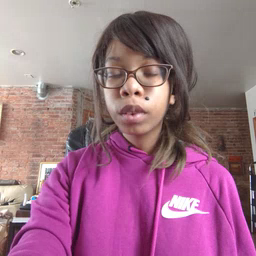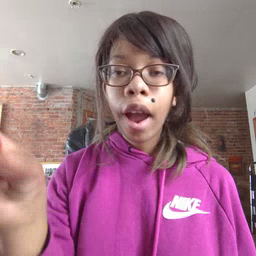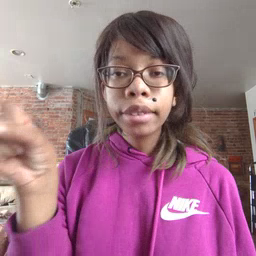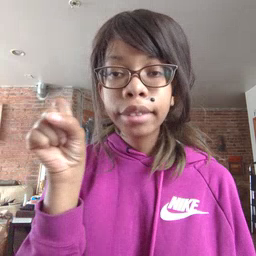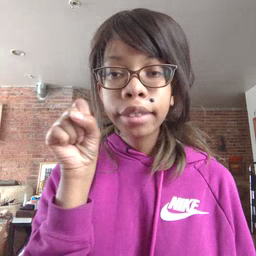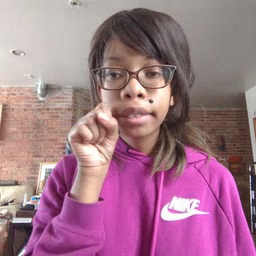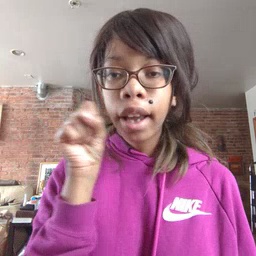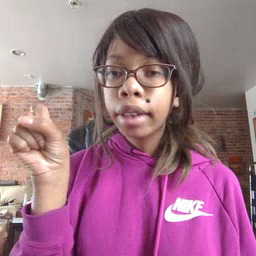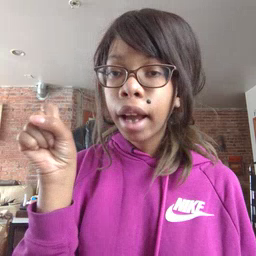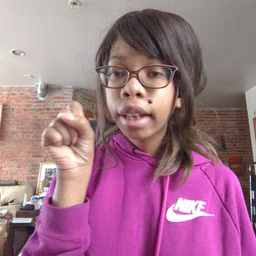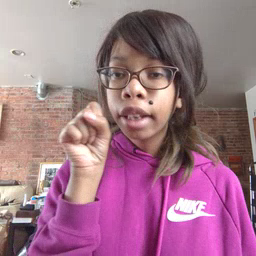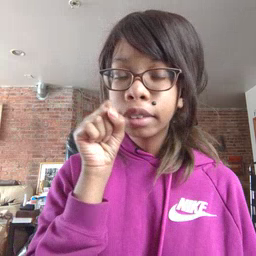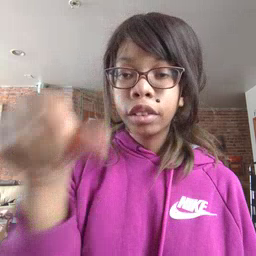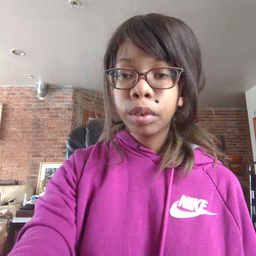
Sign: carrot